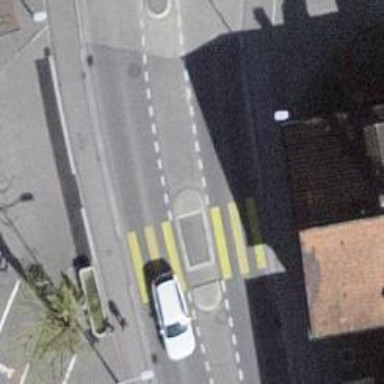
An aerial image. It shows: Uncontrolled zebra crossing with pedestrian island.